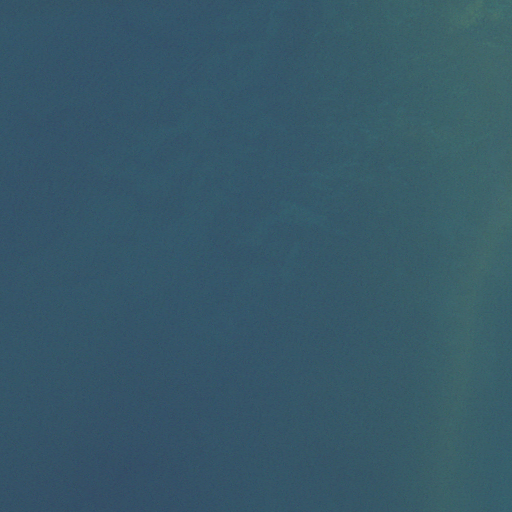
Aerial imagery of bar in Michigan named Hat Point Reef containing only open water